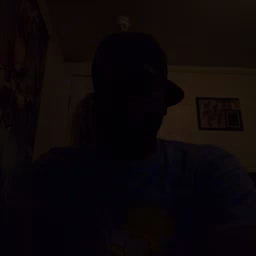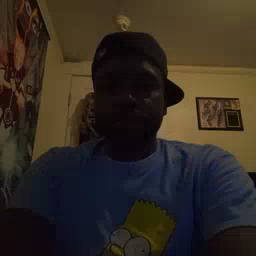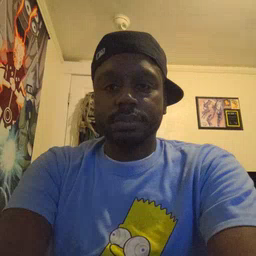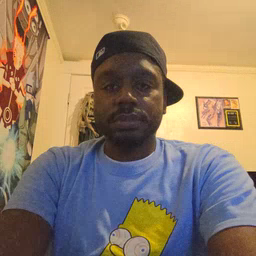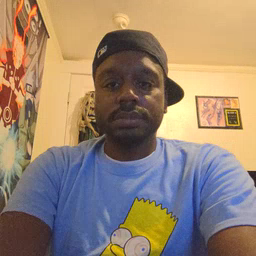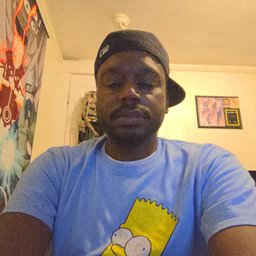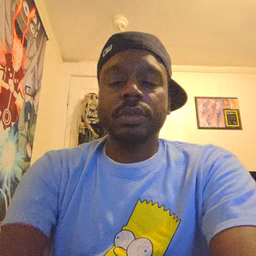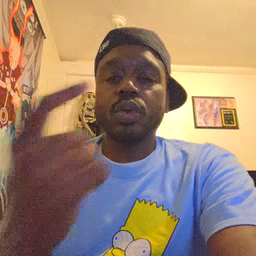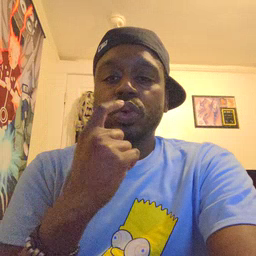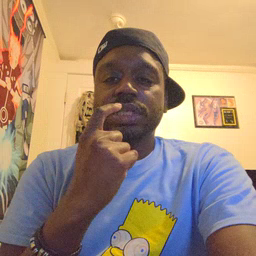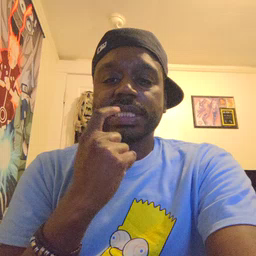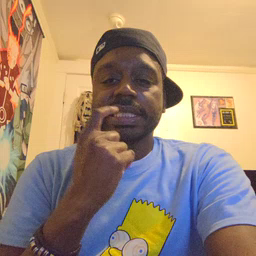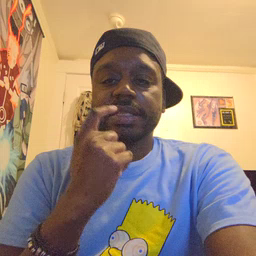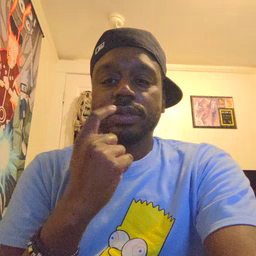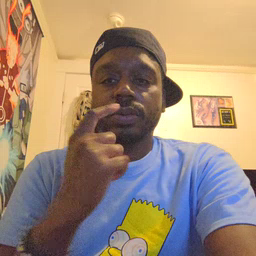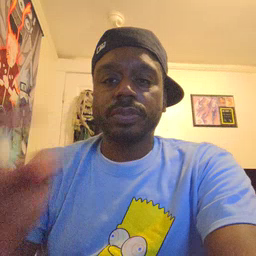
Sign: tooth